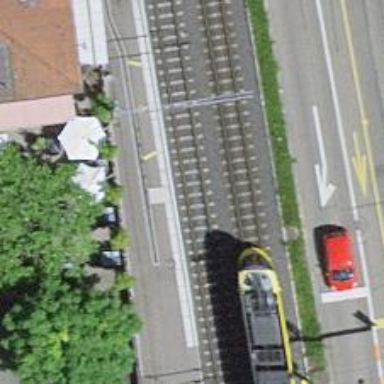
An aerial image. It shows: Tram stop with stop position for public transport.